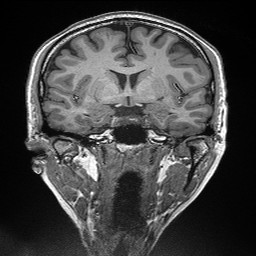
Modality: T1w
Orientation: sagittal
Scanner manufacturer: siemens
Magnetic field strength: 3 T
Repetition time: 2.3 s
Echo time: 0.00298 s